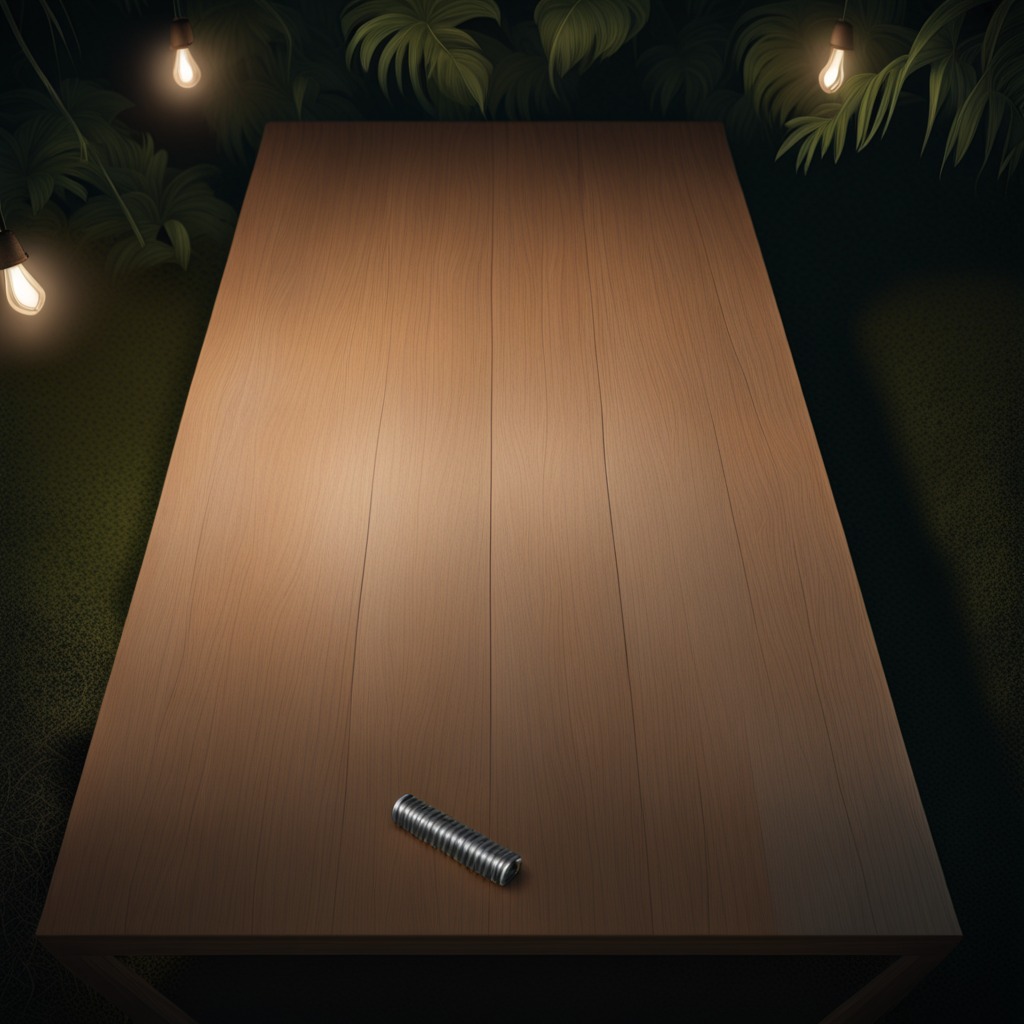
A coiled metal spring is lying on the wooden table inside a jungle field workshop tent at night.